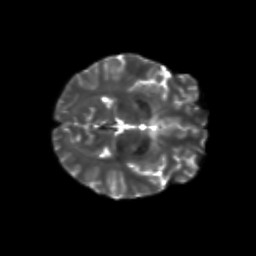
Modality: T2w
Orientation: axial
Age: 21
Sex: female
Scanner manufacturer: siemens
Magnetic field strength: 3 T
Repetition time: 8.6 s
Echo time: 0.095 s